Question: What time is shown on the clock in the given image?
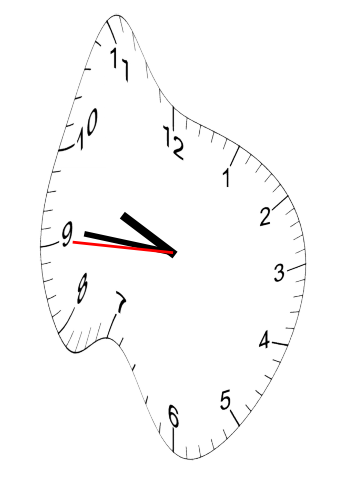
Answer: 09:45:45